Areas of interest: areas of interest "Park and greenspace"
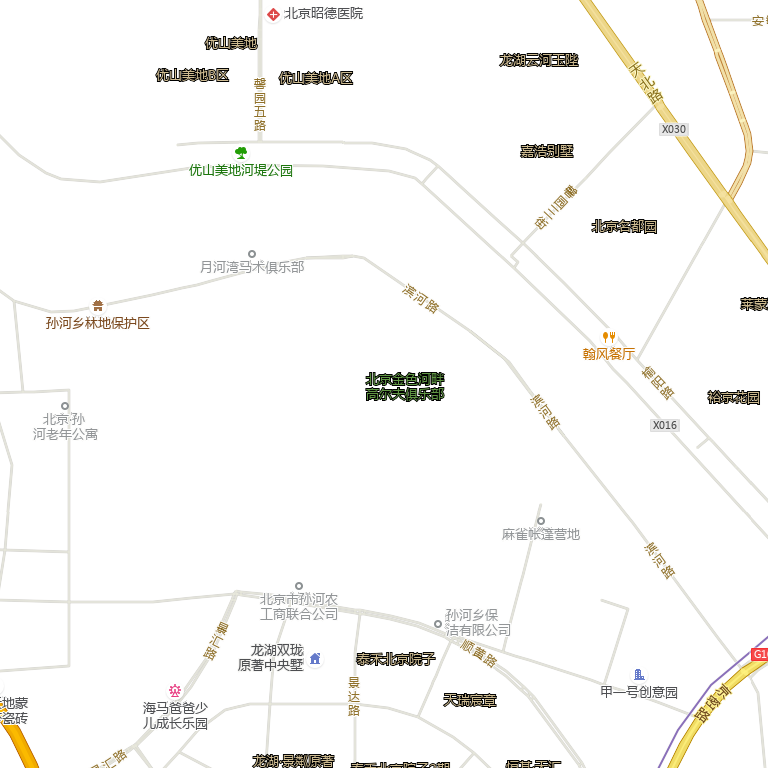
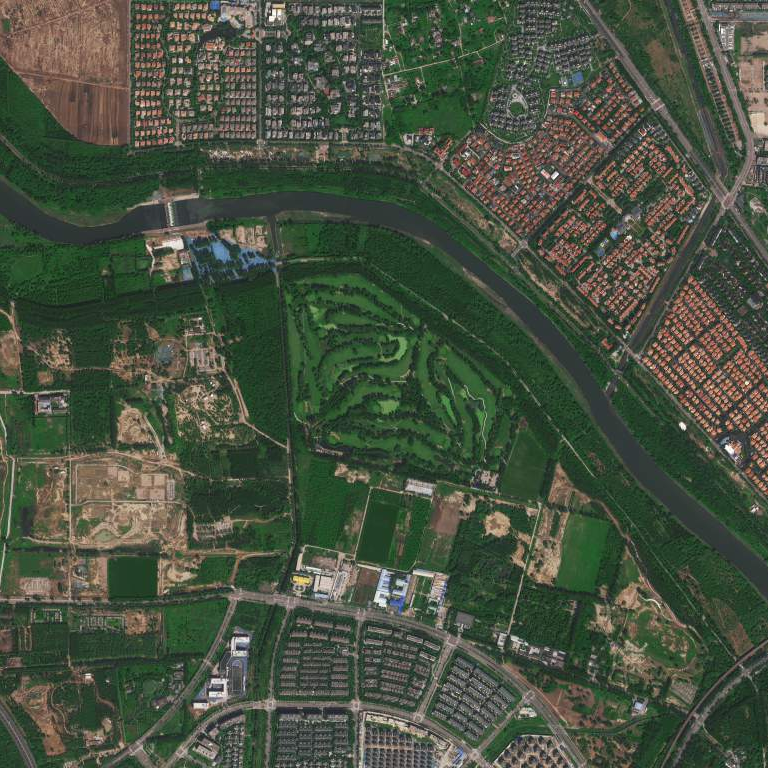